Question: A lot of times when I draw numbers I get 0 and all the time I can see similar draw sequences. Do you know why?
For example:
losowanie(3) -> result 0 some times 1?
Code:
'''
public int losowanie(int w)
{
Random rand = new Random(Guid.NewGuid().GetHashCode());
int s = w - 1;
return rand.Next(0, s);
}
'''
Code:

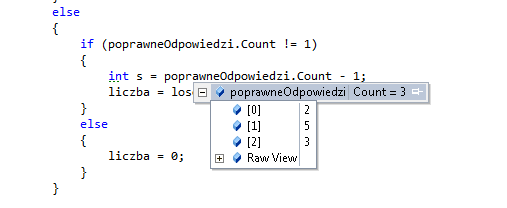
Answer: Instantiate your <URL>.
'''
public class whatever
{
static Random rand = new Random(Guid.NewGuid().GetHashCode());
// or use new Random();
public int losowanie(int w)
{
int s = w - 1;
return rand.Next(0, s);
}
}
'''